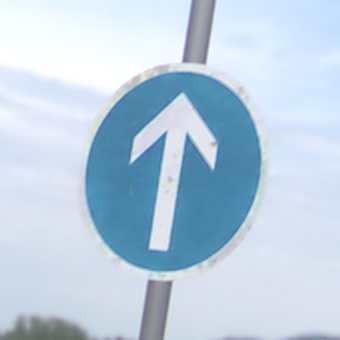
Verkehrszeichen: VorgeschriebeneFahrtrichtungGeradeaus
Umgebung: Outdoor, RoadRail
Tageszeit: Midday
Wetter: PartlyCloudy
Licht: Natural
Jahreszeit: NotSpecified
Kontrast: LowContrast